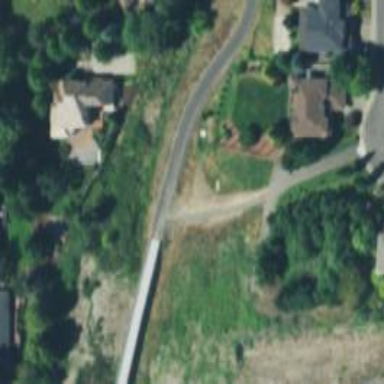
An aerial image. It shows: Path on bridge.